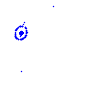
Particle: pion